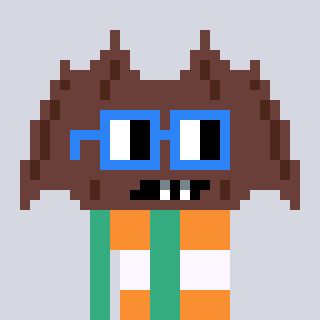
a pixel art character with square blue glasses, a bat-shaped head and a teal-colored body on a cool background